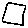
Label: square